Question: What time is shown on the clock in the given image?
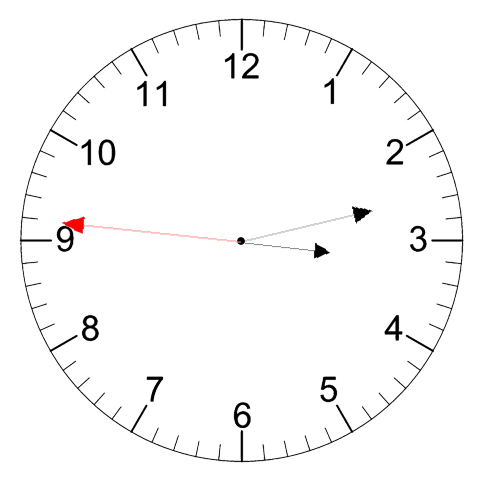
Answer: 03:12:46